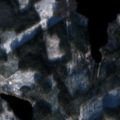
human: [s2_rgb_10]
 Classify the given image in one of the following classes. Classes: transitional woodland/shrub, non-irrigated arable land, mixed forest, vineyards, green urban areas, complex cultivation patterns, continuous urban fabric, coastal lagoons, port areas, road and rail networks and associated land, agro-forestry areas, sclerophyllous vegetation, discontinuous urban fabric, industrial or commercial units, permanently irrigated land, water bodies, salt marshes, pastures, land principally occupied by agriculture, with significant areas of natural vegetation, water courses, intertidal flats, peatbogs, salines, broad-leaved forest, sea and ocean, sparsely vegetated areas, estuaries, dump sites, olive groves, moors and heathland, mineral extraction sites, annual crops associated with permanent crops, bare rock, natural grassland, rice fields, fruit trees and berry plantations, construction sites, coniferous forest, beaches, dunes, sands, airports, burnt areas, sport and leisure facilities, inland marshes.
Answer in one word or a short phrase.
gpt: coniferous forest, mixed forest, transitional woodland/shrub, water bodies